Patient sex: M
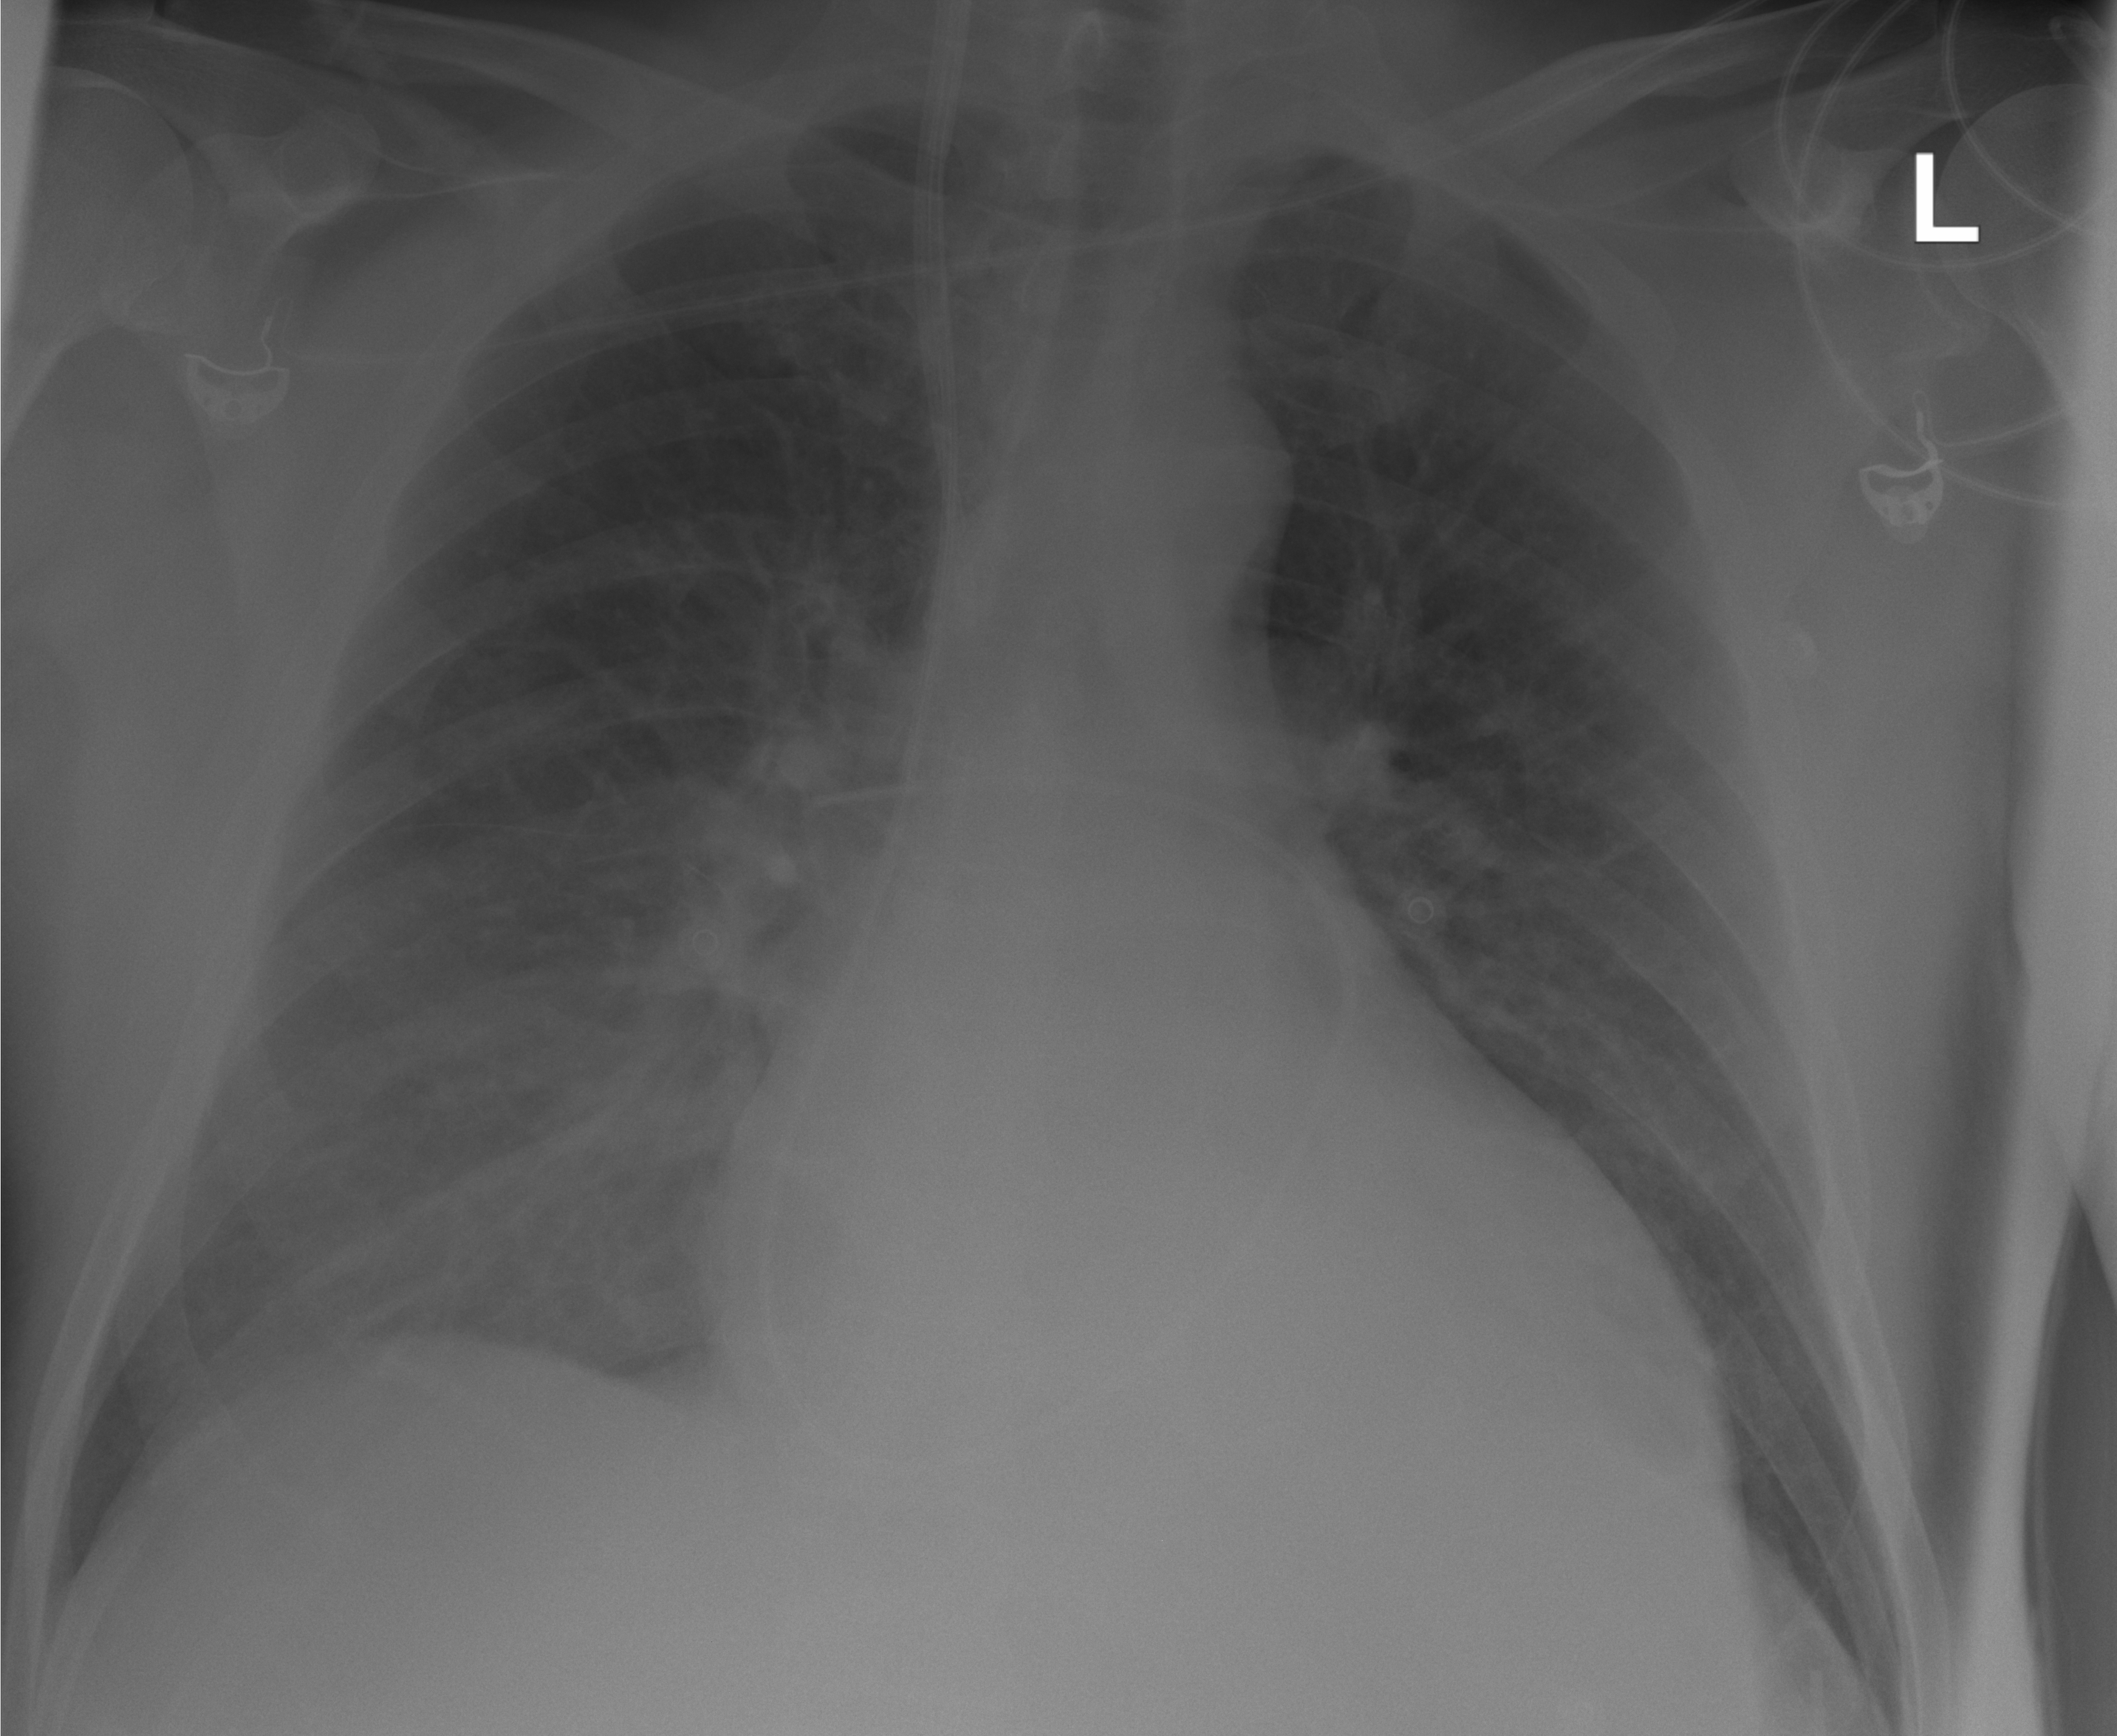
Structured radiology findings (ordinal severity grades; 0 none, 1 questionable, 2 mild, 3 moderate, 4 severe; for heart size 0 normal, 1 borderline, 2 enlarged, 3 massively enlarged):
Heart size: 2
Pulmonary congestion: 0
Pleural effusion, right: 0
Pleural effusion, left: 0
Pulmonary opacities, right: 0
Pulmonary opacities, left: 0
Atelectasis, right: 1
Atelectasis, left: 0